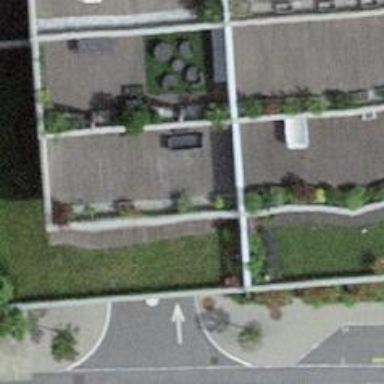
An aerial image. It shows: Driveway tunnel.